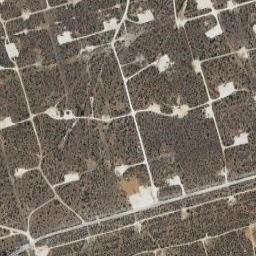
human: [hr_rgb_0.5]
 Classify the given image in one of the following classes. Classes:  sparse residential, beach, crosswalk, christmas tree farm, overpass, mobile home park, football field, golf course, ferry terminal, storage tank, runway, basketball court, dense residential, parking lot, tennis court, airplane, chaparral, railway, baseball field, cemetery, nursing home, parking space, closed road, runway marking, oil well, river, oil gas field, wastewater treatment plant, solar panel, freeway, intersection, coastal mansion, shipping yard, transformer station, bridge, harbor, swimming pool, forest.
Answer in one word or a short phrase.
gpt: oil gas field